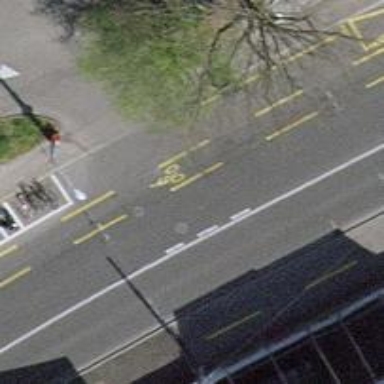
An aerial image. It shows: Tertiary road with trolley wires. There is track for cyclists on the left side of the road.